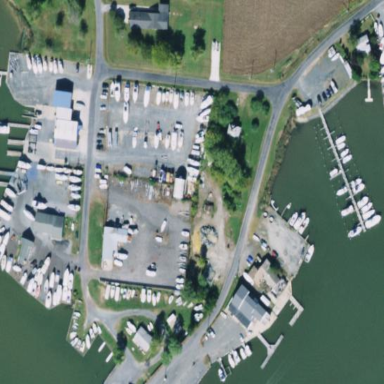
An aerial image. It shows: Boat storage area.